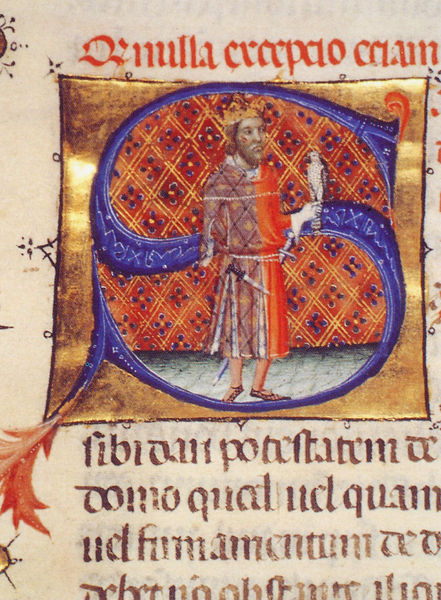
Titel: Llibre Verd de Barcelona
Institution: Barcelona, Arxiu Històric de la Ciutat de Barcelona
Schlagwörter: adler, blau, falke, mann, vogel, bunt, orange, rot, gold, gotik, krone, farbig, schrift, könig, sandalen, buch, illustration, schwert, text, initiale, tinte, buchseite, dolch, mittelalter, miniatur, latein, lateinisch, buchmalerei, salomon, s, ligatur, miniature